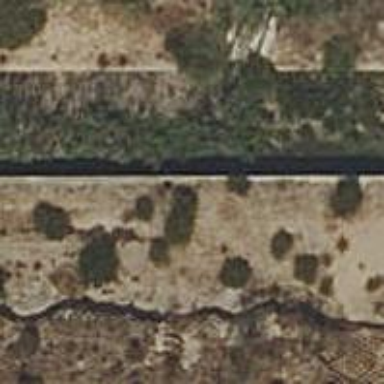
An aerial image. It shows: Drain that serves as waterway.